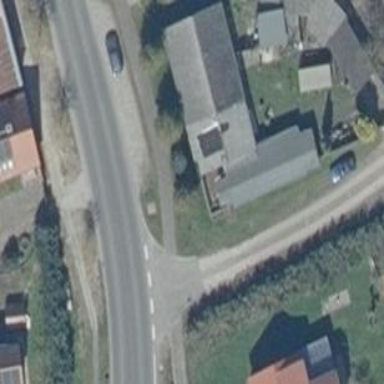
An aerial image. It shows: Farm building.